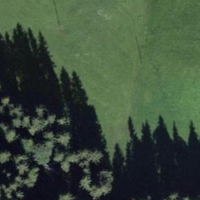
EUNIS habitat code: 24
Species observed at this site:
Petasites albus